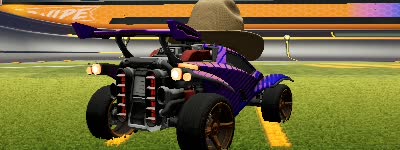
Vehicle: octane